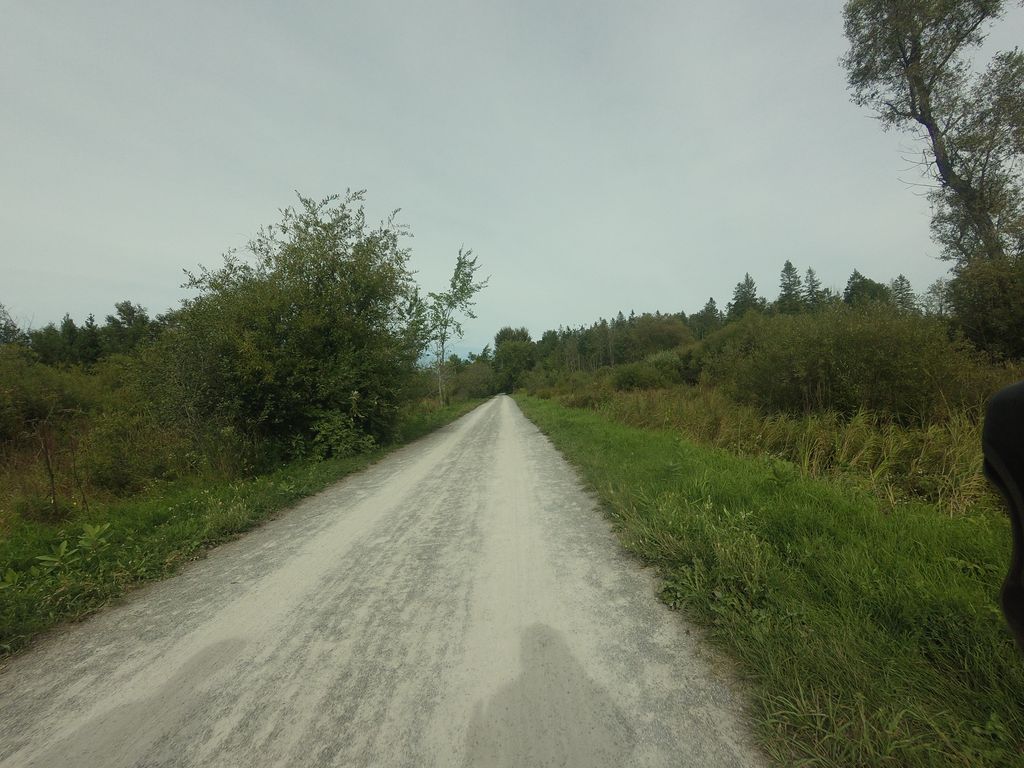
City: ottawa-gatineau